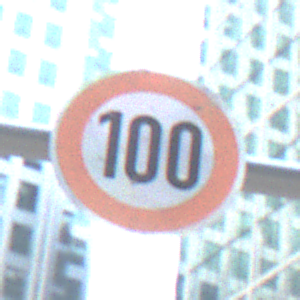
Verkehrszeichen: Geschwindigkeit100
Umgebung: Outdoor, Urban
Tageszeit: MorningAfternoon
Wetter: PartlyCloudy
Licht: Natural
Jahreszeit: NotSpecified
Kontrast: LowContrast